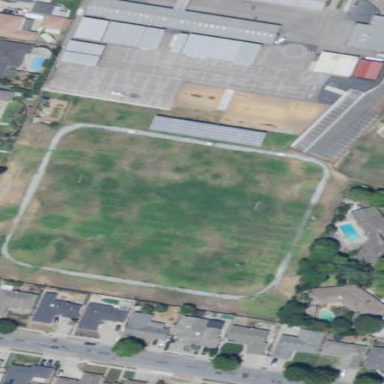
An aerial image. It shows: American football pitch for leisure and sport activities.